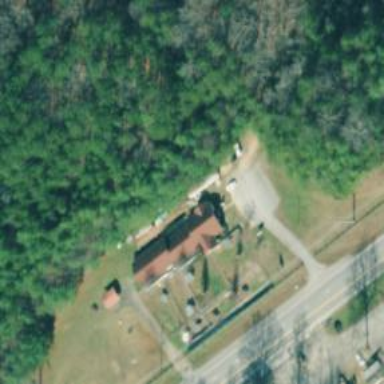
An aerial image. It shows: Animal shelter.